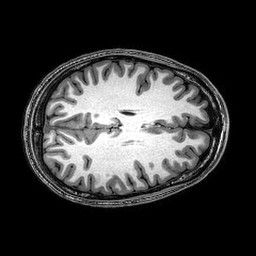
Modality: T1w
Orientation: axial
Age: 20
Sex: male
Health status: healthy
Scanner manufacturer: philips
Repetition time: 0.008236 s
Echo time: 0.00378 s